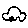
Label: car